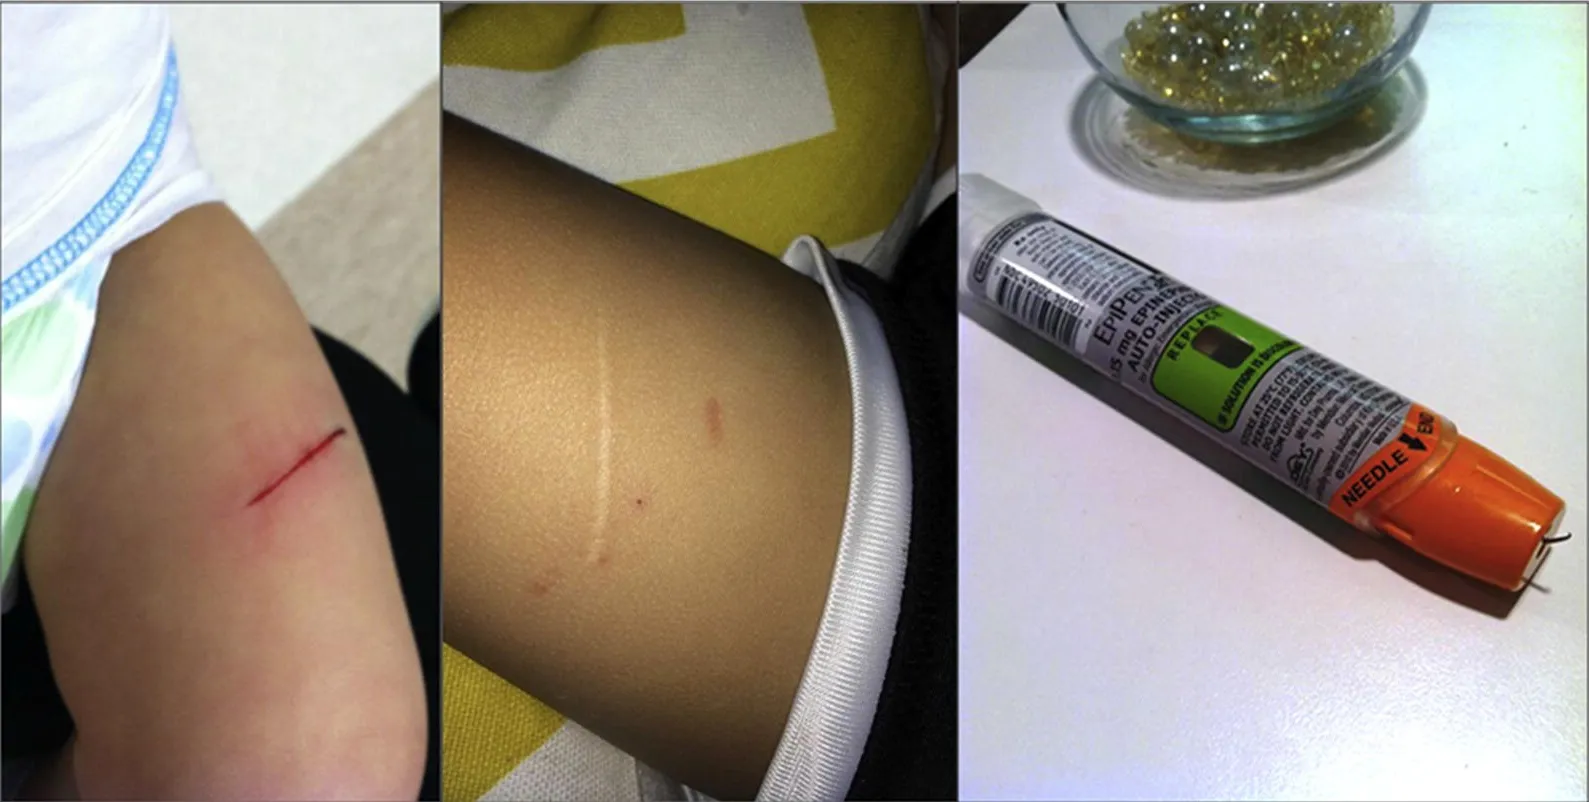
Case 3.
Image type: medical_photograph (skin_photograph)